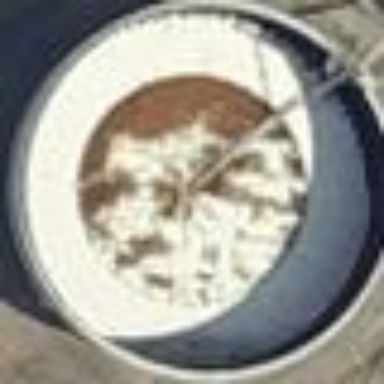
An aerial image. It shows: Storage tank building.